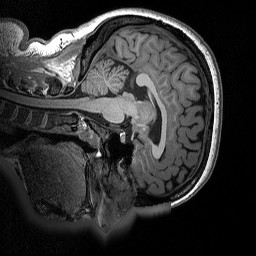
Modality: T1w
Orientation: sagittal